Aerial crown-view tile of a tropical tree (Barro Colorado Island, Panama), acquired 20250414:
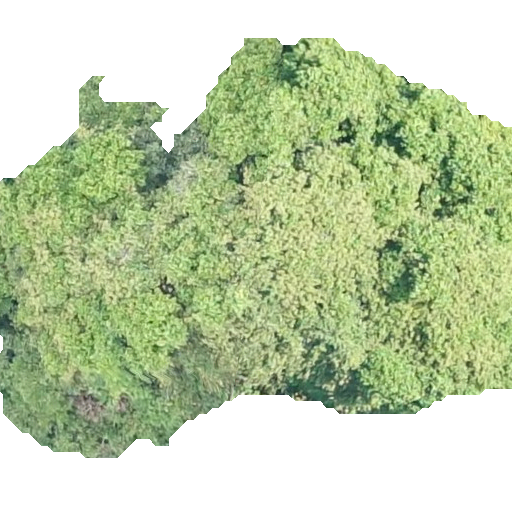
Species: Prioria copaifera
GBIF accepted scientific name: Prioria copaifera
Crown area: 261.507 m²